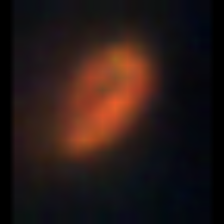
Taxon: Pennate
Group: Diatoms